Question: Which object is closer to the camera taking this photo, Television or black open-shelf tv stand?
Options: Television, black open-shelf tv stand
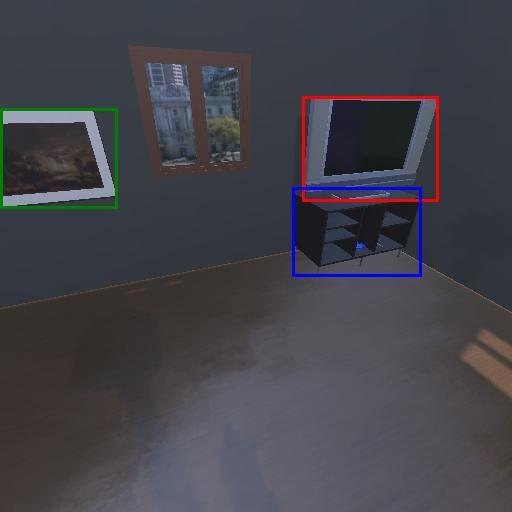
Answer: Television